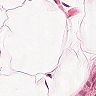
Metastatic tissue present: no